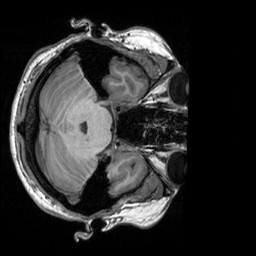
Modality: T1w
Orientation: axial
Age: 27
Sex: male
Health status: healthy
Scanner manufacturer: siemens
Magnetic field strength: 3 T
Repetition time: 2.3 s
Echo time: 0.00303 s